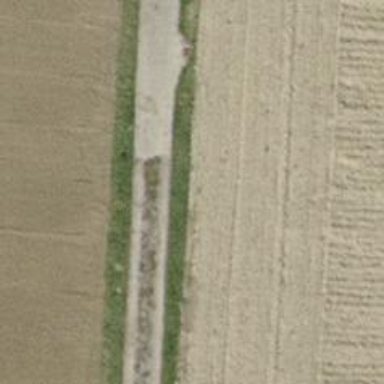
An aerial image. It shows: Agricultural vehicle track with grade3 surface.